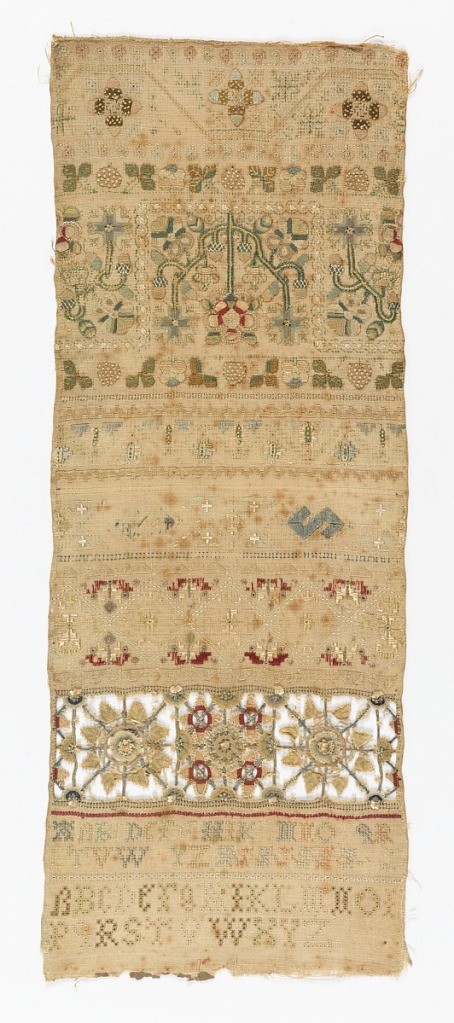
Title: Sampler
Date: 17th century
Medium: linen, silk Technique: embroidered
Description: A series of embroidered bands with floral and geometric motifs and two alphabets rendered in different stitches.